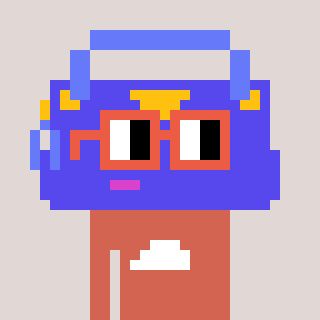
a pixel art character with square orange glasses, a bag-shaped head and a peachy-colored body on a warm background